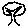
Label: tree